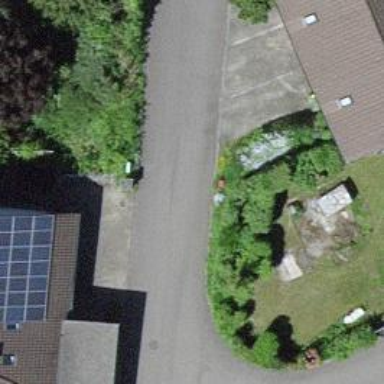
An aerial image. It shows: Residential road.